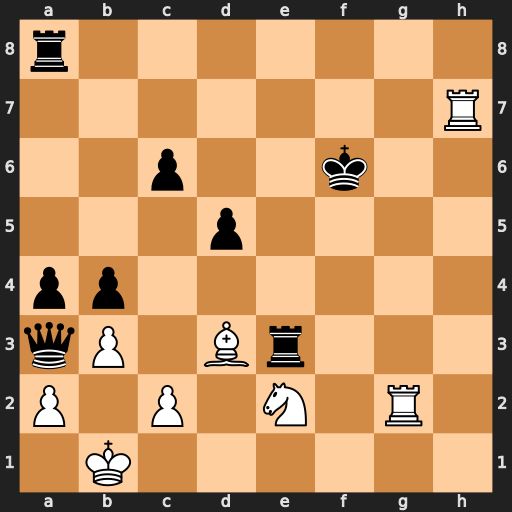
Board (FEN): r7/7R/2p2k2/3p4/pp6/qP1Br3/P1P1N1R1/1K6
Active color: w
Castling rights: -
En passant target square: -
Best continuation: Rg6+ Ke5 Rh5#